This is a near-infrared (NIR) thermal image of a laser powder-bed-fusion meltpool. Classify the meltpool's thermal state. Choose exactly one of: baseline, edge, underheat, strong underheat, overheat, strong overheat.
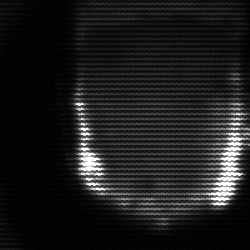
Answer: baseline